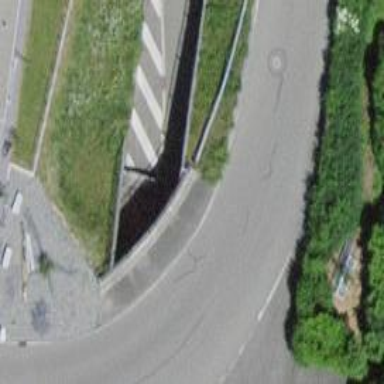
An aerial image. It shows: Fixed double cycle barrier installation.